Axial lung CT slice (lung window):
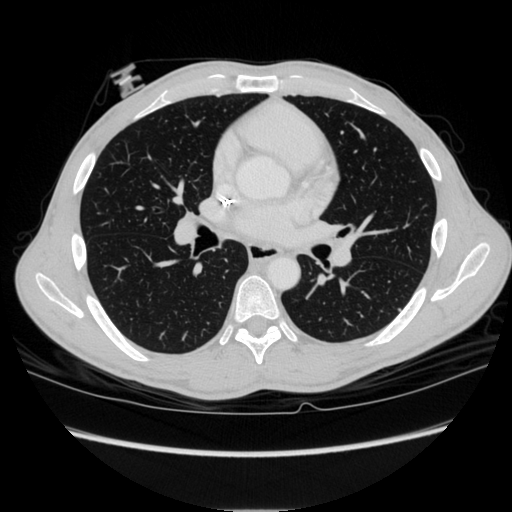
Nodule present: no